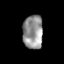
Tissue: prostate
Cell type: T cells
Senescence score: 0.3597
Nuclear area (px): 670
Mean DAPI intensity: 147.322